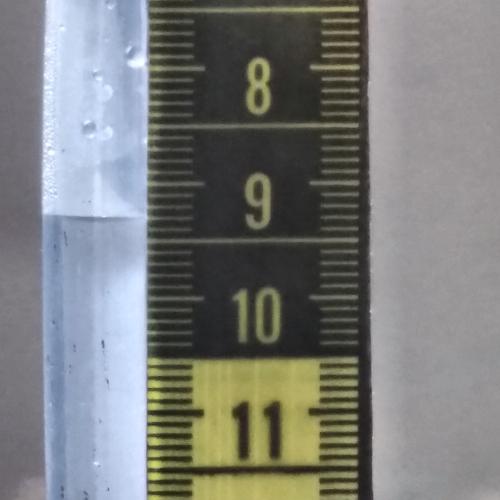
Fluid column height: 9.3 cm